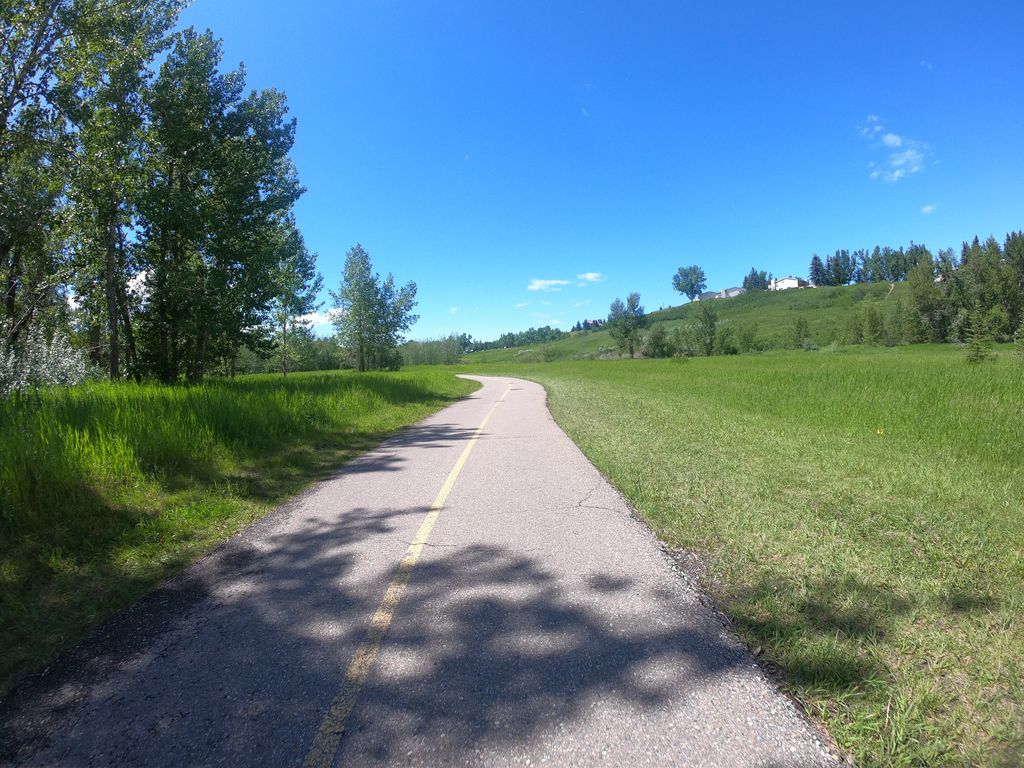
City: calgary